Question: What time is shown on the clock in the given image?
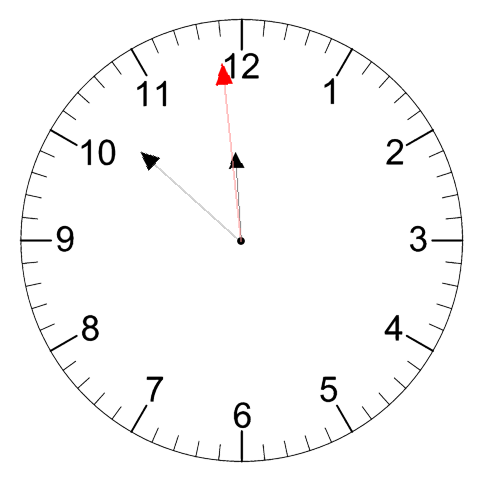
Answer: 11:51:59